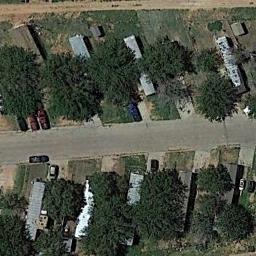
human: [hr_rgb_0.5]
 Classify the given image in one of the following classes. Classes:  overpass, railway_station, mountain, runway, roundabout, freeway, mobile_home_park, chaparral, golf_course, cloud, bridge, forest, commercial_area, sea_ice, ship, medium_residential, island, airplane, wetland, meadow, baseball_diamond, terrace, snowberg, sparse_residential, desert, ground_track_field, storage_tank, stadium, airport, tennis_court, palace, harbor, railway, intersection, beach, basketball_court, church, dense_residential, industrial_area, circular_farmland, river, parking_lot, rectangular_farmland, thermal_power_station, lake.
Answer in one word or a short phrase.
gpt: mobile_home_park